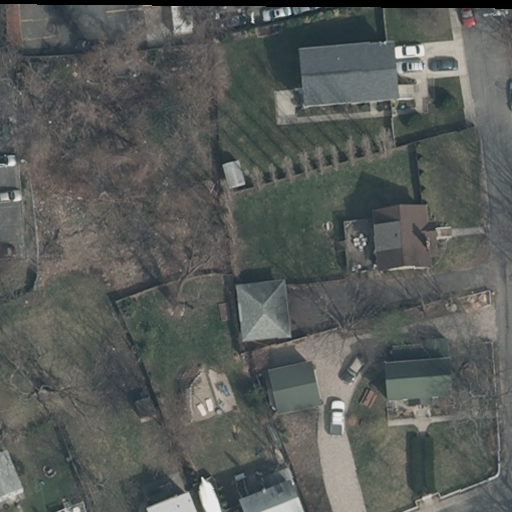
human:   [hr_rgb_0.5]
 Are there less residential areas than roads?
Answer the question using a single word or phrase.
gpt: no

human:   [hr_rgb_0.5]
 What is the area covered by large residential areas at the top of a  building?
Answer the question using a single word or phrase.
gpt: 0m2

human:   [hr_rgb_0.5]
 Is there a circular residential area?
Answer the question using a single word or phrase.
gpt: no

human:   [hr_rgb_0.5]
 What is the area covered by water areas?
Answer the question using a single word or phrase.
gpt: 0m2

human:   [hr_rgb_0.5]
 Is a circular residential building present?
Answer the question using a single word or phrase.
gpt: no

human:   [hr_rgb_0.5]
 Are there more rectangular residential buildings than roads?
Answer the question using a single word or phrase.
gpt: yes

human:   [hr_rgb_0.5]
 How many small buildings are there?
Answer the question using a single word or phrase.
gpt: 6

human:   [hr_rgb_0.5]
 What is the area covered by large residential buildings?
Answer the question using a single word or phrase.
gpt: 0m2

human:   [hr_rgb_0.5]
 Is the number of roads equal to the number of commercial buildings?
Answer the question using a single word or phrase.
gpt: yes

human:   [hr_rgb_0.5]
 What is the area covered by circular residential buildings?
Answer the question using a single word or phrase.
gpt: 0m2

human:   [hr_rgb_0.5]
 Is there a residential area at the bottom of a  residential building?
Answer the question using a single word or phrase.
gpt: yes

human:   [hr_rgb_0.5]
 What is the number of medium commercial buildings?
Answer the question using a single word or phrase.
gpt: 0

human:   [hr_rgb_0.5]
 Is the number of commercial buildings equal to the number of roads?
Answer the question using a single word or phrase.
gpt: yes

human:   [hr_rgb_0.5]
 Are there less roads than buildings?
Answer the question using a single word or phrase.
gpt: yes

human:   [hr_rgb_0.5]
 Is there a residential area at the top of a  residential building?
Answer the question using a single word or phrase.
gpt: no

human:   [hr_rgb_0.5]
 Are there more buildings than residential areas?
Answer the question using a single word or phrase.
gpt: yes

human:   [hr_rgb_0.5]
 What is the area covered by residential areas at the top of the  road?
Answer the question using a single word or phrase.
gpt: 0m2

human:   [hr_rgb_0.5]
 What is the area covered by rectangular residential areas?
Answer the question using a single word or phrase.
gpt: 10595m2

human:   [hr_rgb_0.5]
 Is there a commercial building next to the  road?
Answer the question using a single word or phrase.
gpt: yes

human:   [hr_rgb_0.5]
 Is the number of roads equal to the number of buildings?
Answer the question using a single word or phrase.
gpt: no

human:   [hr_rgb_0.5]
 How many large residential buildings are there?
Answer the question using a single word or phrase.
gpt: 0

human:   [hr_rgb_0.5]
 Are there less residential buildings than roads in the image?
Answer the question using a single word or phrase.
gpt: no

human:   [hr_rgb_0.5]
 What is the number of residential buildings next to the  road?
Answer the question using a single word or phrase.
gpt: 7

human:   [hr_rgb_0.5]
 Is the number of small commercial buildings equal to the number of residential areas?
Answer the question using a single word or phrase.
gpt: yes

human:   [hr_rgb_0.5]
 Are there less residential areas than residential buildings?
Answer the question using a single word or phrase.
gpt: yes

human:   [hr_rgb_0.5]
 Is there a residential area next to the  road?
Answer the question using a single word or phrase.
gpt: yes

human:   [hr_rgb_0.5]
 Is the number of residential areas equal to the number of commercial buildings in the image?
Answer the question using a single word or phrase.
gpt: yes

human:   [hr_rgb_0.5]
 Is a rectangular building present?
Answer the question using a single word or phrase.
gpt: yes

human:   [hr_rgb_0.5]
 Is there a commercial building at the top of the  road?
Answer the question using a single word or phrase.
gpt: yes

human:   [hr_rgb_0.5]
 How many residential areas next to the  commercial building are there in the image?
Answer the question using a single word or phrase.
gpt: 1

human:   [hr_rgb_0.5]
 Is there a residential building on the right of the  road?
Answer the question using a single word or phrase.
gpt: no

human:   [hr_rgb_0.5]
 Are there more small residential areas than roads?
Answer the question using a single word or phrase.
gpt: no

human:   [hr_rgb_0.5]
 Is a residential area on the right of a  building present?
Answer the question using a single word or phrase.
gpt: yes

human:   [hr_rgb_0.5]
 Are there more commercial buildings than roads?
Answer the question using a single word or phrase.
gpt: no

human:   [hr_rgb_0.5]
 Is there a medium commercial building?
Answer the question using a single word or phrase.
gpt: no

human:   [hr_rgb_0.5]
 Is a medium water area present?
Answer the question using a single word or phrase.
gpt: no